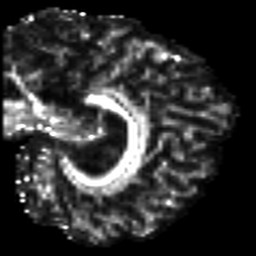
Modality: FA
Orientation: sagittal
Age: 32
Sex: female
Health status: healthy
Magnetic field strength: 3 T
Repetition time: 8.4 s
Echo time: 0.0926 s